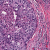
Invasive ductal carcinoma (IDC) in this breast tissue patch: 0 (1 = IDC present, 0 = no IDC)